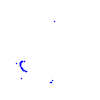
Particle: proton